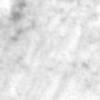
Label: no_change